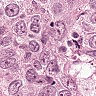
Metastatic tissue present: yes